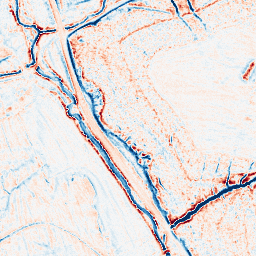
Category: edge_preserving
Decomposition family: anisotropic_diffusion
Decomposition parameters: iterations: 10
kappa: 50
gamma: 0.2
Upsampling method: sinc_hamming
Upsampling parameters: scale: 2
kernel_size: 8
Upsampling scale: 2